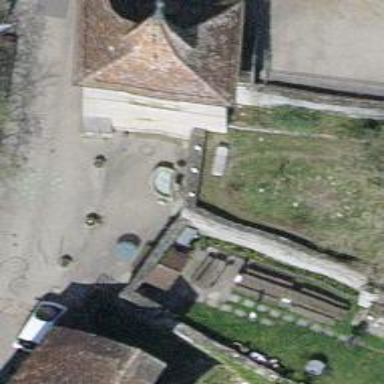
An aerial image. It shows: Beautiful fountain.